Question: How do i Execute javascript in selenium directly?
How we use command in java script?
In selenium Ide i sotre in selenium core extension (User-extention.js) file and
which file store in selenium ide extention....

I also run the below script but i can''t get result...
'''
<body
<table>
<tr>
<td>open</td>
<td>https://www.google.com</td>
<td></td>
</tr>
<tr>
<td>store</td>
<td>40</td>
<td></td>
</tr>
<tr>
<td>store</td>
<td>0</td>
<td></td>
</tr>
<tr>
<td>while</td>
<td>storedVars.looptimes &lt; = 20</td>
<td></td>
</tr>
<tr>
<td>storeEval</td>
<td>selenium.browserbot.getCurrentWindow().scrollTo(o,${i})</td>
<td></td>
</tr>
<tr>
<td>store</td>
<td>javascript{storedVars.looptimes++;}</td>
<td></td>
</tr>
<tr>
<td>storeEval</td>
<td>${i}+40</td>
<td></td>
</tr>
<tr>
<td>endWhile</td>
<td></td>
<td></td>
<tr>
</table>
</body>
'''
But i am getting error
> [error] Unexpected Exception: SyntaxError: syntax error. fileName -> chrome://flowcontrol/content/extensions/goto-sel-ide.js?1392885586314, lineNumber -> 134
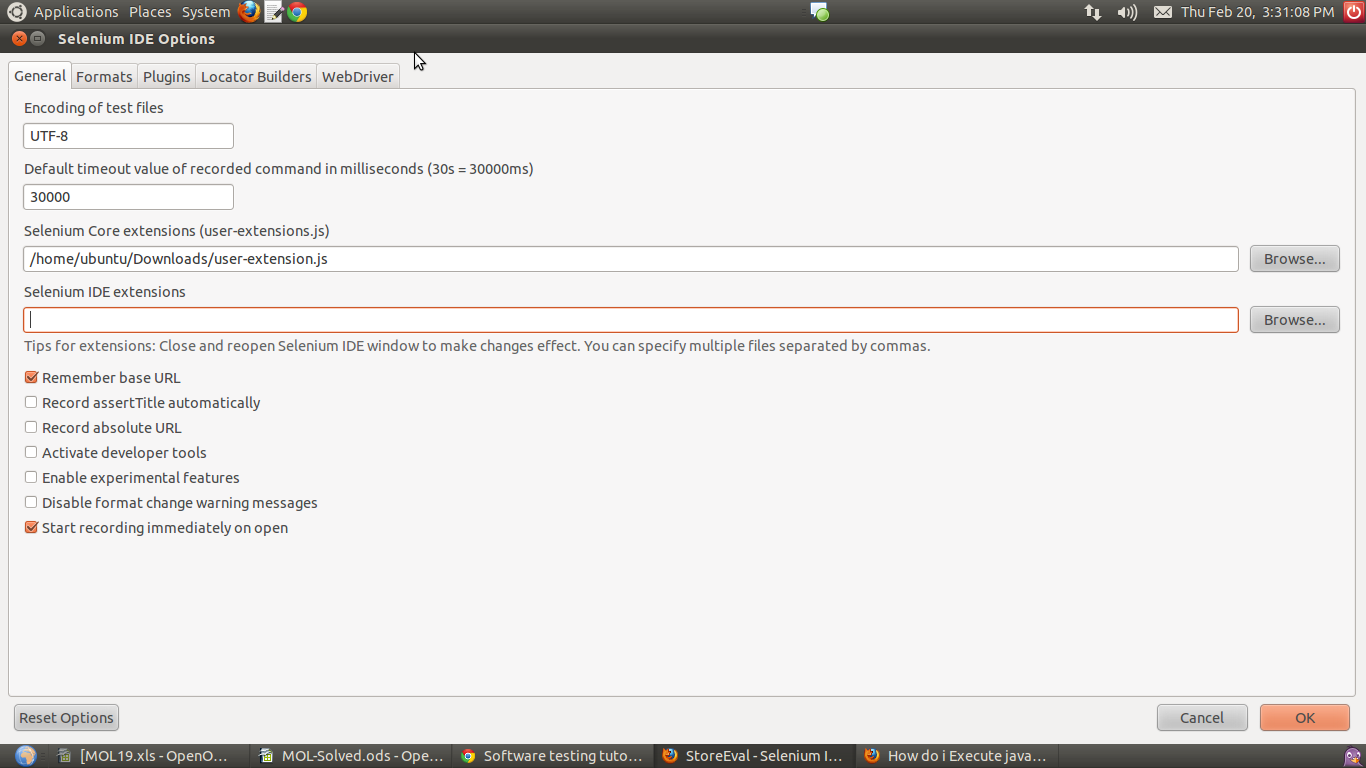
Answer: Please check the code I have given.
'''
http://seleniumworks.blogspot.in/2014/01/selenium-ide-data-driven.html
'''
Also make sure,
- -
checkboxes are Enabled.
---
seleniumworks.com